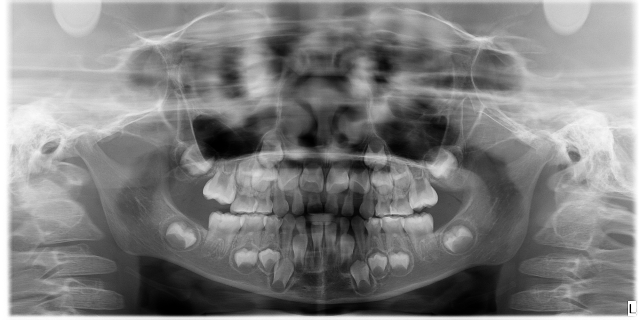
child